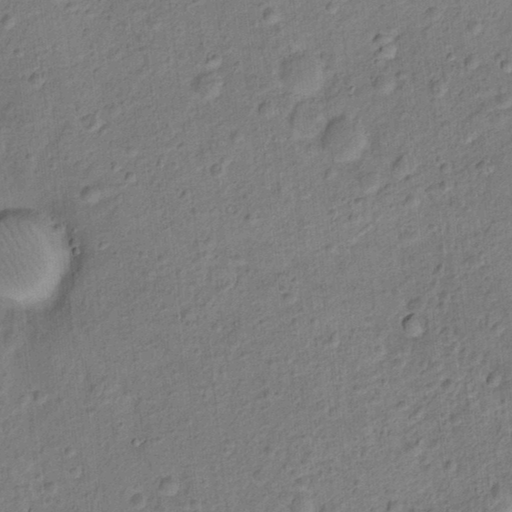
Classes present: Background, Cone